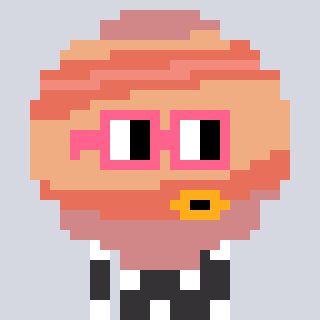
a pixel art character with square pink glasses, a jupiter-shaped head and a grayscale-colored body on a cool background